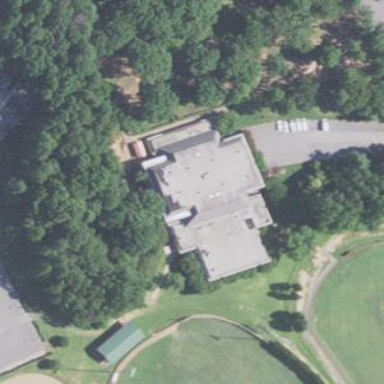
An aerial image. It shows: Building that is sports hall. It is used for basketball and volleyball.